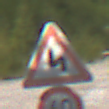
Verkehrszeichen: DoppelkurveZunaechstLinks
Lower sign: Geschwindigkeit60
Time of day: Midday
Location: Outdoor (Nature)
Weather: Clear
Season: Summer
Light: Natural